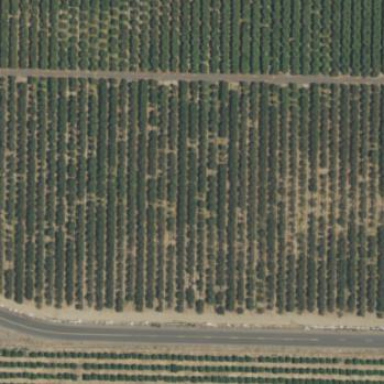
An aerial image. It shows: Orchard.